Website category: restaurant
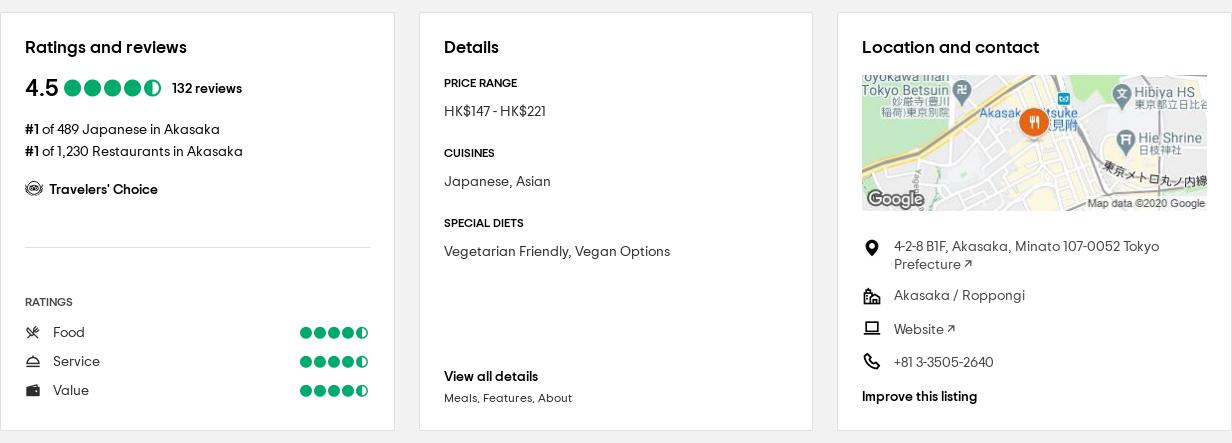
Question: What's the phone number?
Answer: +81 3-3505-2640

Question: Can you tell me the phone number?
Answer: +81 3-3505-2640

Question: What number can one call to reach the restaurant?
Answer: +81 3-3505-2640

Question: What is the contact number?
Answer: +81 3-3505-2640

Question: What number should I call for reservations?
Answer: +81 3-3505-2640

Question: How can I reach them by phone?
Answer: +81 3-3505-2640